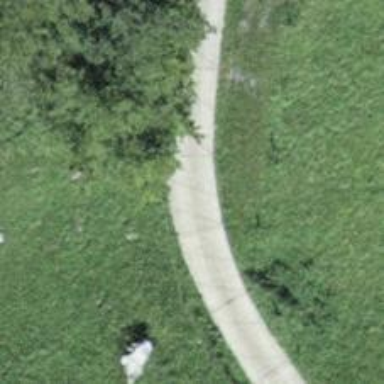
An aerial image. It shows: Paved residential road.